Question: I have DRY'd up the controller code using inheritance.
'''
class MastersController < ApplicationController
def index
...
...
end
...
...
end
class ItemsController < MastersController
end
'''
Now I have added a custom action to the MastersController
'''
class MastersController < ApplicationController
def index
...
...
end
...
...
def clone
...
...
end
end
'''
I have added the routes for item
'''
resources :items do
get :clone
end
'''
Now when I try to access myapp.dev/items/1/clone, I get the error
'''
AbstractController::ActionNotFound at /items/1/clone
The action 'clone' could not be found for ItemsController
'''

If I add the 'clone' action in ItemsController the error goes away.
'''
class ItemsController < MastersController
def clone
...
...
end
end
'''
How do I abstract a custom action in Rails Controller?
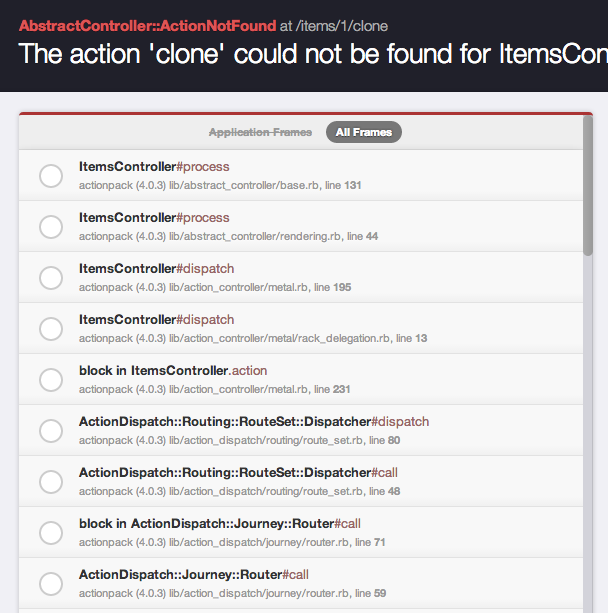
Answer: It is not possible to use 'clone' as an action which is inherited from a parent controller. This is true of 'ApplicationController' in addition to your 'MastersController'.
Rename your action to 'copy' and you will be able to define it in 'MastersController' and route correctly to 'ItemsController#copy'.
Please note, I cannot tell you why this is. There is a Ruby method 'clone' which is defined on the 'Object' class. I suspect this is the reason - maybe someone with more knowledge could explain.